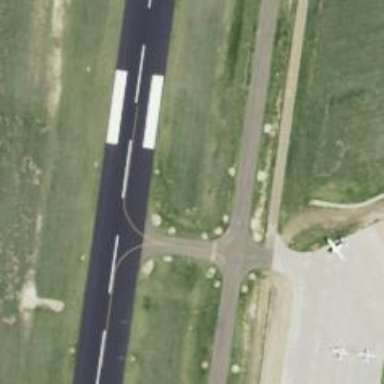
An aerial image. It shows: View of taxiway at the airport.